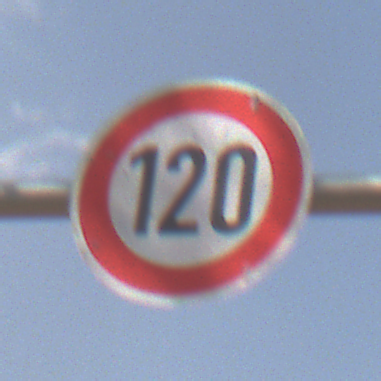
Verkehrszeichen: Geschwindigkeit120
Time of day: Midday
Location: Outdoor (Nature)
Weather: PartlyCloudy
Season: NotSpecified
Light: Natural